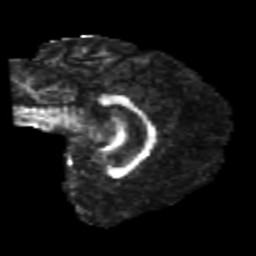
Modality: FA
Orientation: sagittal
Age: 24
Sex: male
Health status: healthy
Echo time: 0.074 s